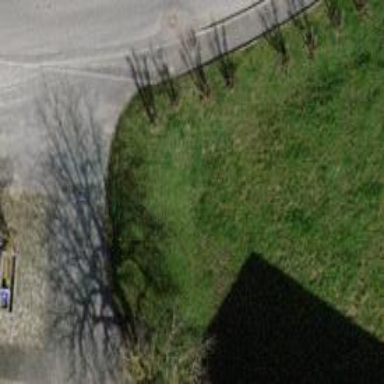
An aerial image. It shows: Hedge acting as barrier.